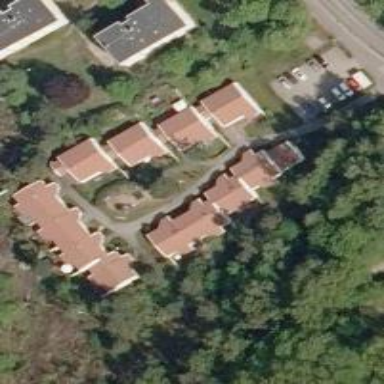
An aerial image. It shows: Terrace building.